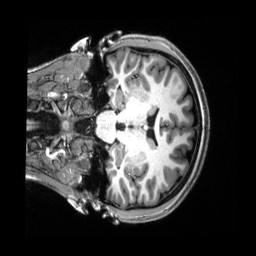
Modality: T1w
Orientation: coronal
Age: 26
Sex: female
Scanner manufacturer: siemens
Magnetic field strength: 3 T
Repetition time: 2.5 s
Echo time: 0.00222 s